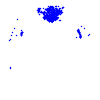
Particle: electron